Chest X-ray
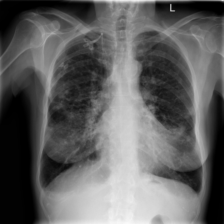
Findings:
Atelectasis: negative
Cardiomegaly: negative
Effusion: negative
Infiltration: negative
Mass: negative
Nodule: positive
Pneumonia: negative
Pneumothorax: negative
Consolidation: negative
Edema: negative
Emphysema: negative
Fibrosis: negative
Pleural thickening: negative
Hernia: negative